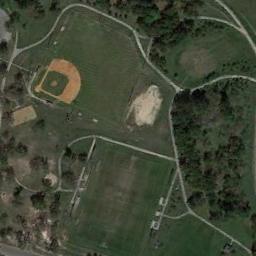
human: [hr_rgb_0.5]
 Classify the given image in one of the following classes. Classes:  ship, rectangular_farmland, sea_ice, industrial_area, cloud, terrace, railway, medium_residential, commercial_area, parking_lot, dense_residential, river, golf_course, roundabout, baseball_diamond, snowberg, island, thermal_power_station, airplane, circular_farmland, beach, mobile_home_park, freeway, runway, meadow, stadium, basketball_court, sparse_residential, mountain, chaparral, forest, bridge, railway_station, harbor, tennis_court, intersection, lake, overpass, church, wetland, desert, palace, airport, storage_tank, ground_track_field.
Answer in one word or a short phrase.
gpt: baseball_diamond